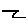
Label: zigzag